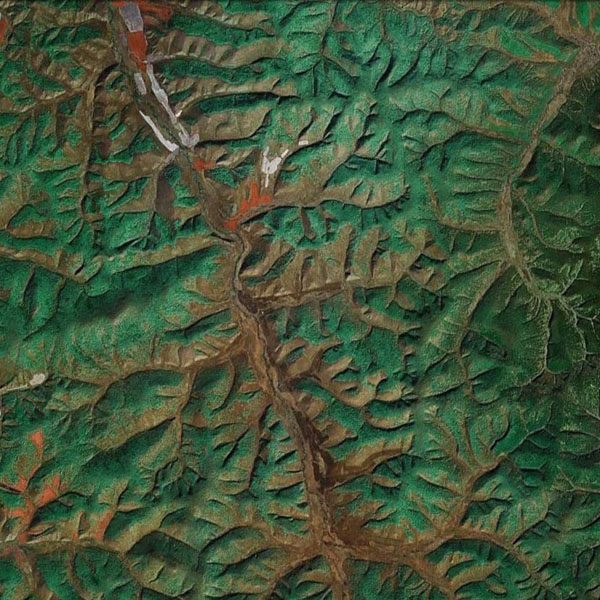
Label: Mountain